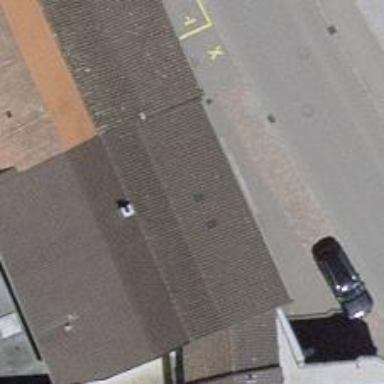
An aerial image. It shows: Driving school.